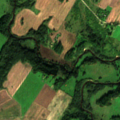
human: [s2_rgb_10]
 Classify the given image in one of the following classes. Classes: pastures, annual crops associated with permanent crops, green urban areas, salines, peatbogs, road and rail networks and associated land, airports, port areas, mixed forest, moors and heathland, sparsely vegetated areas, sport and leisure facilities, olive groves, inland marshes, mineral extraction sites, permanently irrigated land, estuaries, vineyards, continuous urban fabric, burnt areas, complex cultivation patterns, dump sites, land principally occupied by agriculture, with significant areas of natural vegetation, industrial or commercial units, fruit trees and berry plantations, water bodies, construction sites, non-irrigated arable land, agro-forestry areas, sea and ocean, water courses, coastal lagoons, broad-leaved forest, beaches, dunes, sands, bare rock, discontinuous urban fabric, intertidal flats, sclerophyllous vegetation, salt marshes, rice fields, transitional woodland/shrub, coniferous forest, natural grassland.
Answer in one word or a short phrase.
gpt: non-irrigated arable land, pastures, complex cultivation patterns, land principally occupied by agriculture, with significant areas of natural vegetation